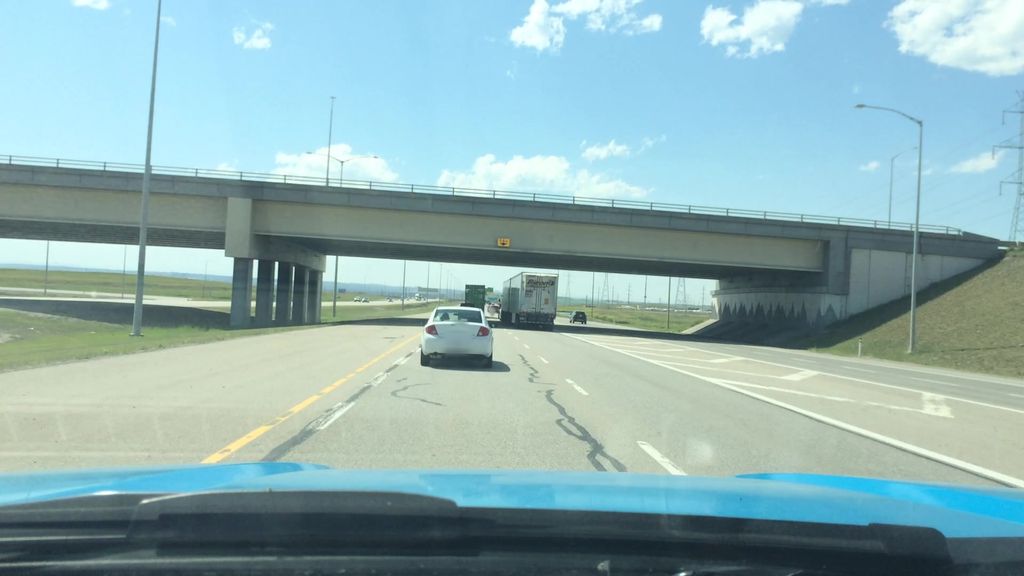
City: calgary